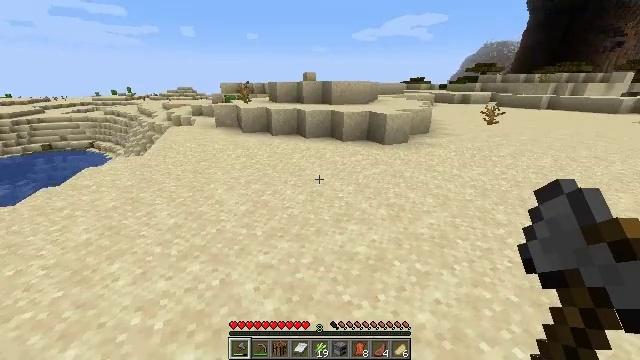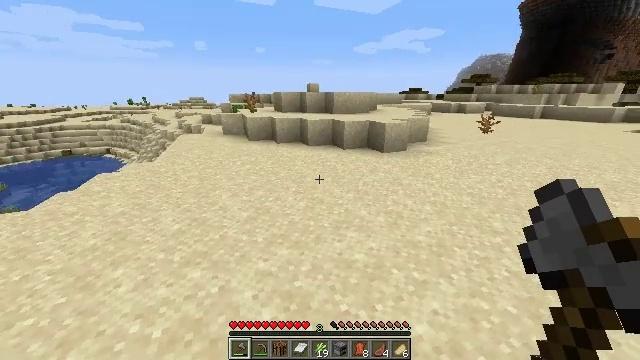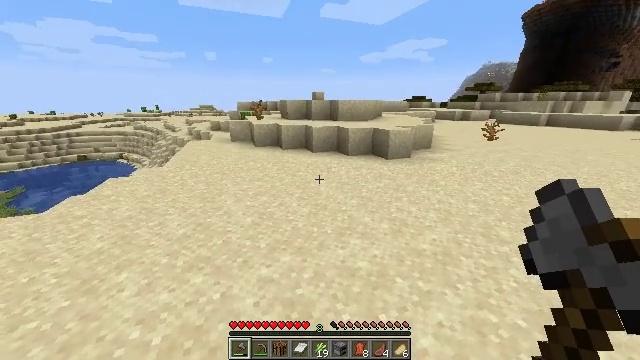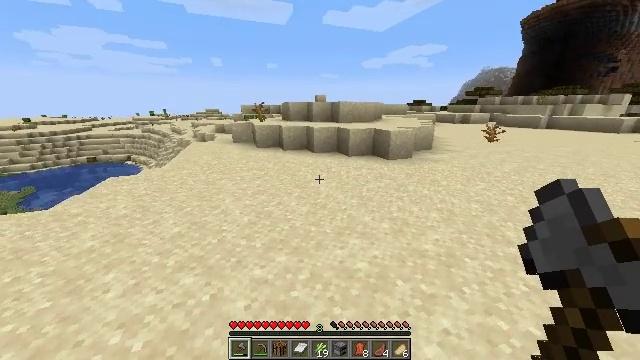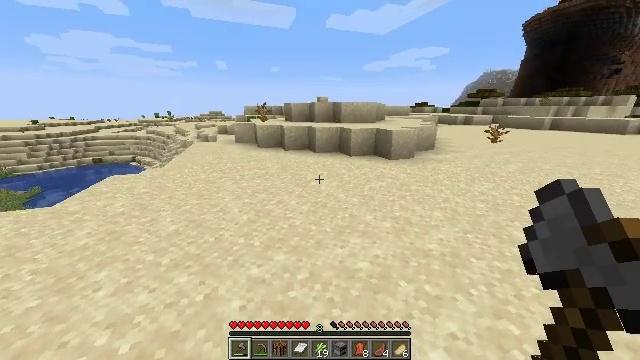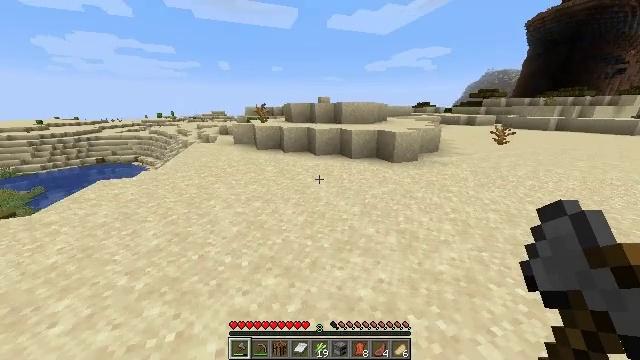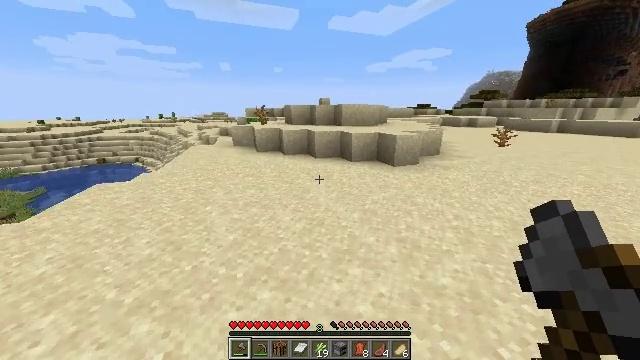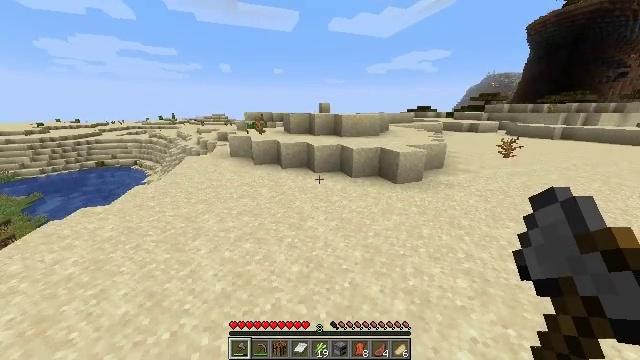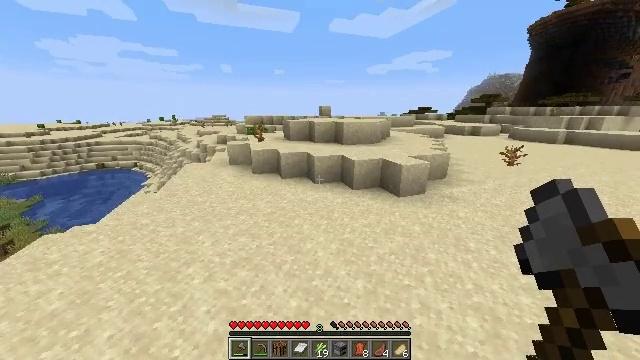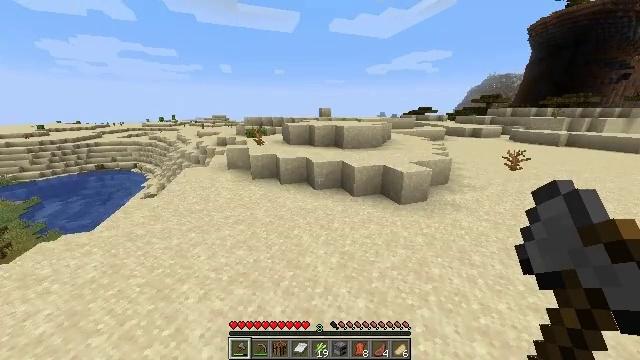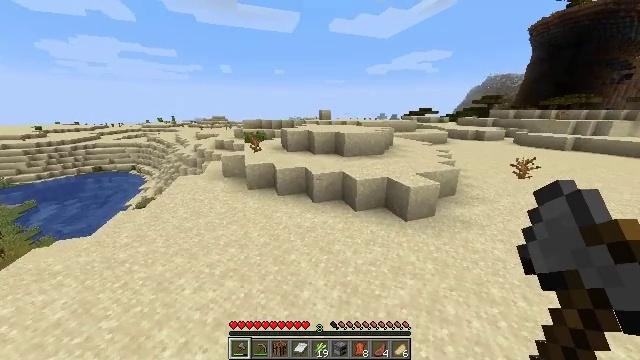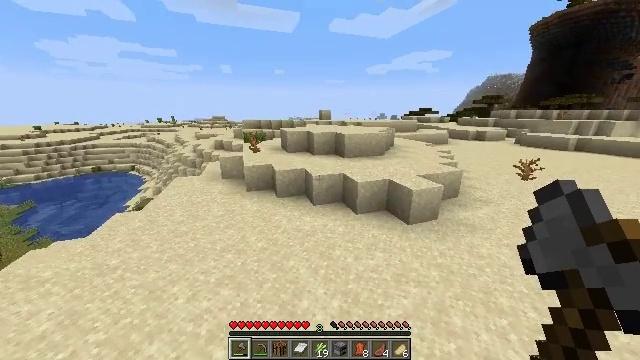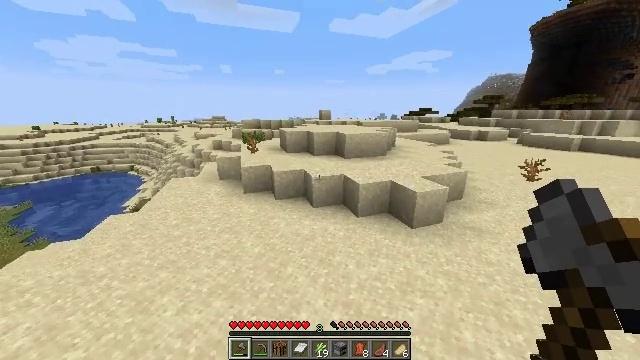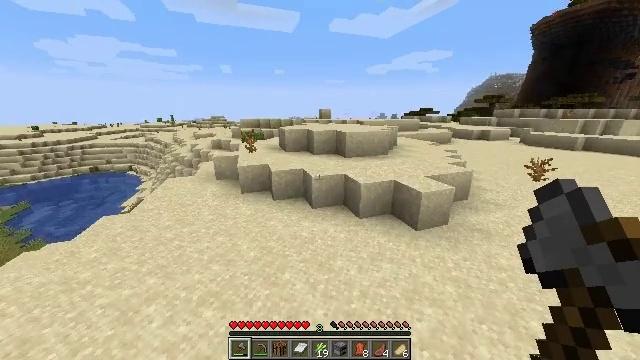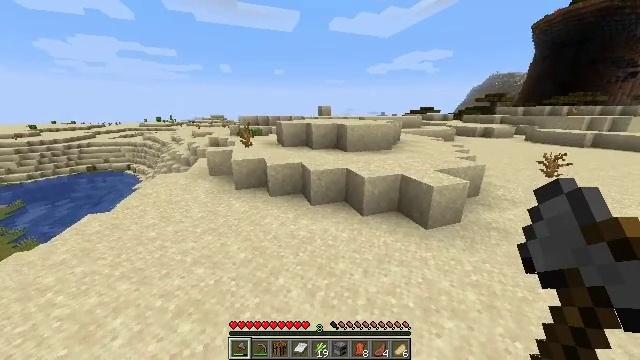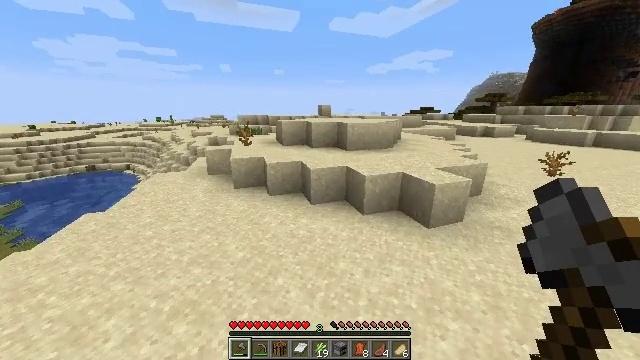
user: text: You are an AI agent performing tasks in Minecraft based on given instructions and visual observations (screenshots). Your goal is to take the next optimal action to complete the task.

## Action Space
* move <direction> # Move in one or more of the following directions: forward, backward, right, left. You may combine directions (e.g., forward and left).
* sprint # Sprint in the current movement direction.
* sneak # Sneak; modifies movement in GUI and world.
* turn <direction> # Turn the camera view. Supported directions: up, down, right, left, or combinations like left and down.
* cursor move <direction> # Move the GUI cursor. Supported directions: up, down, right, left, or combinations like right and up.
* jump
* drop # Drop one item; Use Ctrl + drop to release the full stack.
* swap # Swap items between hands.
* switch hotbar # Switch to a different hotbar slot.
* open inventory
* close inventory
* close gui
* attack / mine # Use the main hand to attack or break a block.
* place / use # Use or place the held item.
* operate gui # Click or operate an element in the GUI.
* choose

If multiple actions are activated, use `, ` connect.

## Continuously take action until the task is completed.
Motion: motion action
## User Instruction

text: Harvest the dead bush.
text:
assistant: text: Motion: move forward, sprint, turn up, jump
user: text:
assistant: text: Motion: move forward, sprint, turn left and up, jump
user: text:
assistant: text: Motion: move forward, sprint, jump
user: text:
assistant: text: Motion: move forward, sprint, jump
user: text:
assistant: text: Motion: move forward, sprint, jump
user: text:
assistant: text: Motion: move forward, sprint, jump
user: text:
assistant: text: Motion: move forward, sprint, jump
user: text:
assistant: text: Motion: move forward, sprint, jump
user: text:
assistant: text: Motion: move forward, sprint, jump
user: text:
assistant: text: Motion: move forward, sprint, jump
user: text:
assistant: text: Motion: move forward, sprint, jump
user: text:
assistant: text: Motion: move forward, sprint, jump
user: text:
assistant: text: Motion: move forward, sprint, jump
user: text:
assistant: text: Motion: move forward, sprint, jump
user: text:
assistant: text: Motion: move forward, sprint, jump
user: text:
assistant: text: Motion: move forward, sprint, jump
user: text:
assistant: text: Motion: move forward, sprint, turn right and down, jump
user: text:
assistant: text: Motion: move forward, sprint, turn right, jump
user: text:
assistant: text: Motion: move forward, sprint, turn right, jump
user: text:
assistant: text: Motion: move forward, sprint, turn right, jump
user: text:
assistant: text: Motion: move forward, sprint, jump
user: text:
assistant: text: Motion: move forward, sprint, jump
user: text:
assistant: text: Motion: move forward, sprint, jump
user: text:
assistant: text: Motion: move forward, sprint, jump
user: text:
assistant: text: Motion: move forward, sprint, jump
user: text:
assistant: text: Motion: move forward, sprint, jump
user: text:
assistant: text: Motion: move forward, sprint, jump
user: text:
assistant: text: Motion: move forward, sprint, jump
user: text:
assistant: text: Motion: move forward, sprint, jump
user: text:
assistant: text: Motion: move forward, sprint, jump